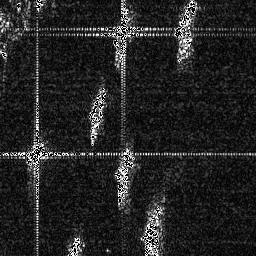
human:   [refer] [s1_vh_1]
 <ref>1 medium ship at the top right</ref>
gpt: <box>[[66, 0, 77, 24, 0]]</box>

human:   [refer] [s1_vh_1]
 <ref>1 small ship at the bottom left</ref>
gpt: <box>[[25, 91, 32, 99, 0]]</box>

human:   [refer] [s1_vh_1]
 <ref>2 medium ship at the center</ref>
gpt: <box>[[32, 32, 42, 57, 0]], [[43, 56, 51, 80, 0]]</box>

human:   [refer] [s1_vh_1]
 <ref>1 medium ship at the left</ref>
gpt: <box>[[8, 53, 17, 65, 0]]</box>